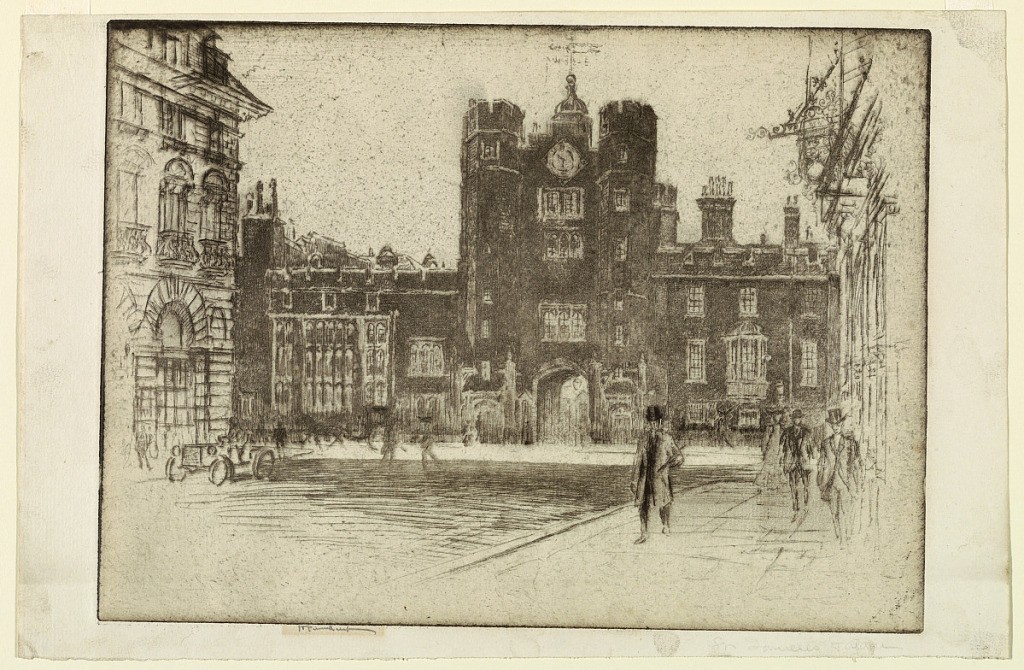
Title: St. James's Palace from St. James's Street
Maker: Joseph Pennell, American, active England, 1857–1926
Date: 1904
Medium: Etching on paper
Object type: Print
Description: Horizontal rectangle. The towered entrance is seen darkly in the background, flanked at either side by houses. A few figures are int he street.